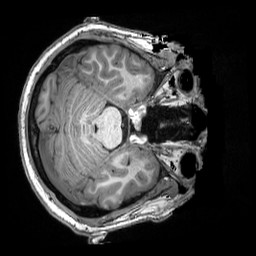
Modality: T1w
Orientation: axial
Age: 21
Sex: male